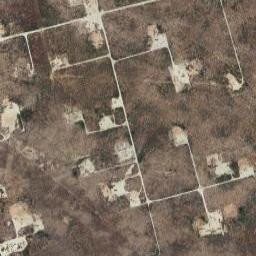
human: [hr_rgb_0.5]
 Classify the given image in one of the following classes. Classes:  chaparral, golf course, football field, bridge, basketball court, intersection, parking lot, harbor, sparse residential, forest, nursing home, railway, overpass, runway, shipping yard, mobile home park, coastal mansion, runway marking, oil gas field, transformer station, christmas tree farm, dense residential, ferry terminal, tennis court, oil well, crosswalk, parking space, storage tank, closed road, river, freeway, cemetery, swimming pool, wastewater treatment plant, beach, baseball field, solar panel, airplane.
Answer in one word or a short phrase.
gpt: oil gas field